Field crop: maize
Growth stage: 2
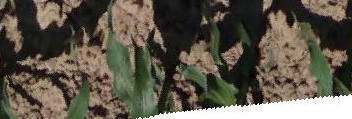
Species: maize